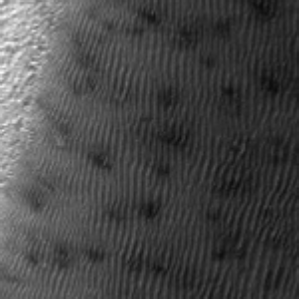
Label: frost